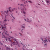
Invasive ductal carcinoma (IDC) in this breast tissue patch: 0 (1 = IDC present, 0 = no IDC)